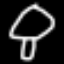
Label: mushroom